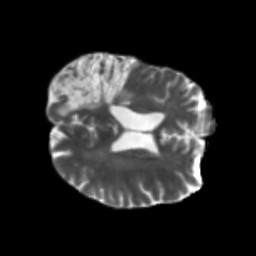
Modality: T2w
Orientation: axial
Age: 58
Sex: male
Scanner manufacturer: siemens
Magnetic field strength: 3 T
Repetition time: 5.47 s
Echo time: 0.0854 s